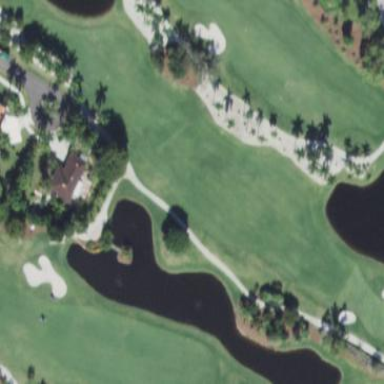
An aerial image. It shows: Water hazard on golf course. The hazard is natural water feature.